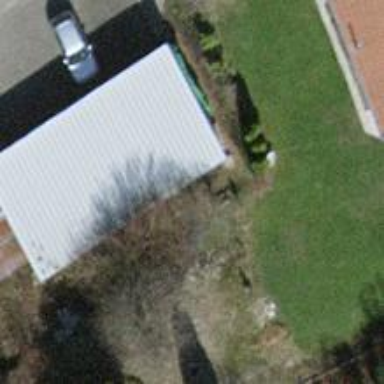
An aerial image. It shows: Garage.